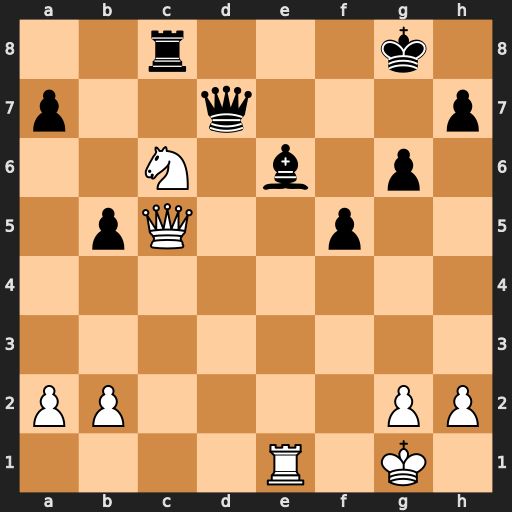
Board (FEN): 2r3k1/p2q3p/2N1b1p1/1pQ2p2/8/8/PP4PP/4R1K1
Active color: w
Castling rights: -
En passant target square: -
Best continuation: Ne7+ Kf7 Nxc8